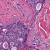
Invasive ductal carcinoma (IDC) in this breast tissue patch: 0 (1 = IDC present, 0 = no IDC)